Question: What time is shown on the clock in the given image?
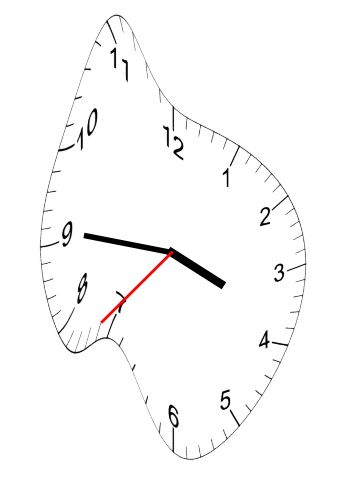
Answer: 03:45:37